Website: ulta-beauty
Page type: payment
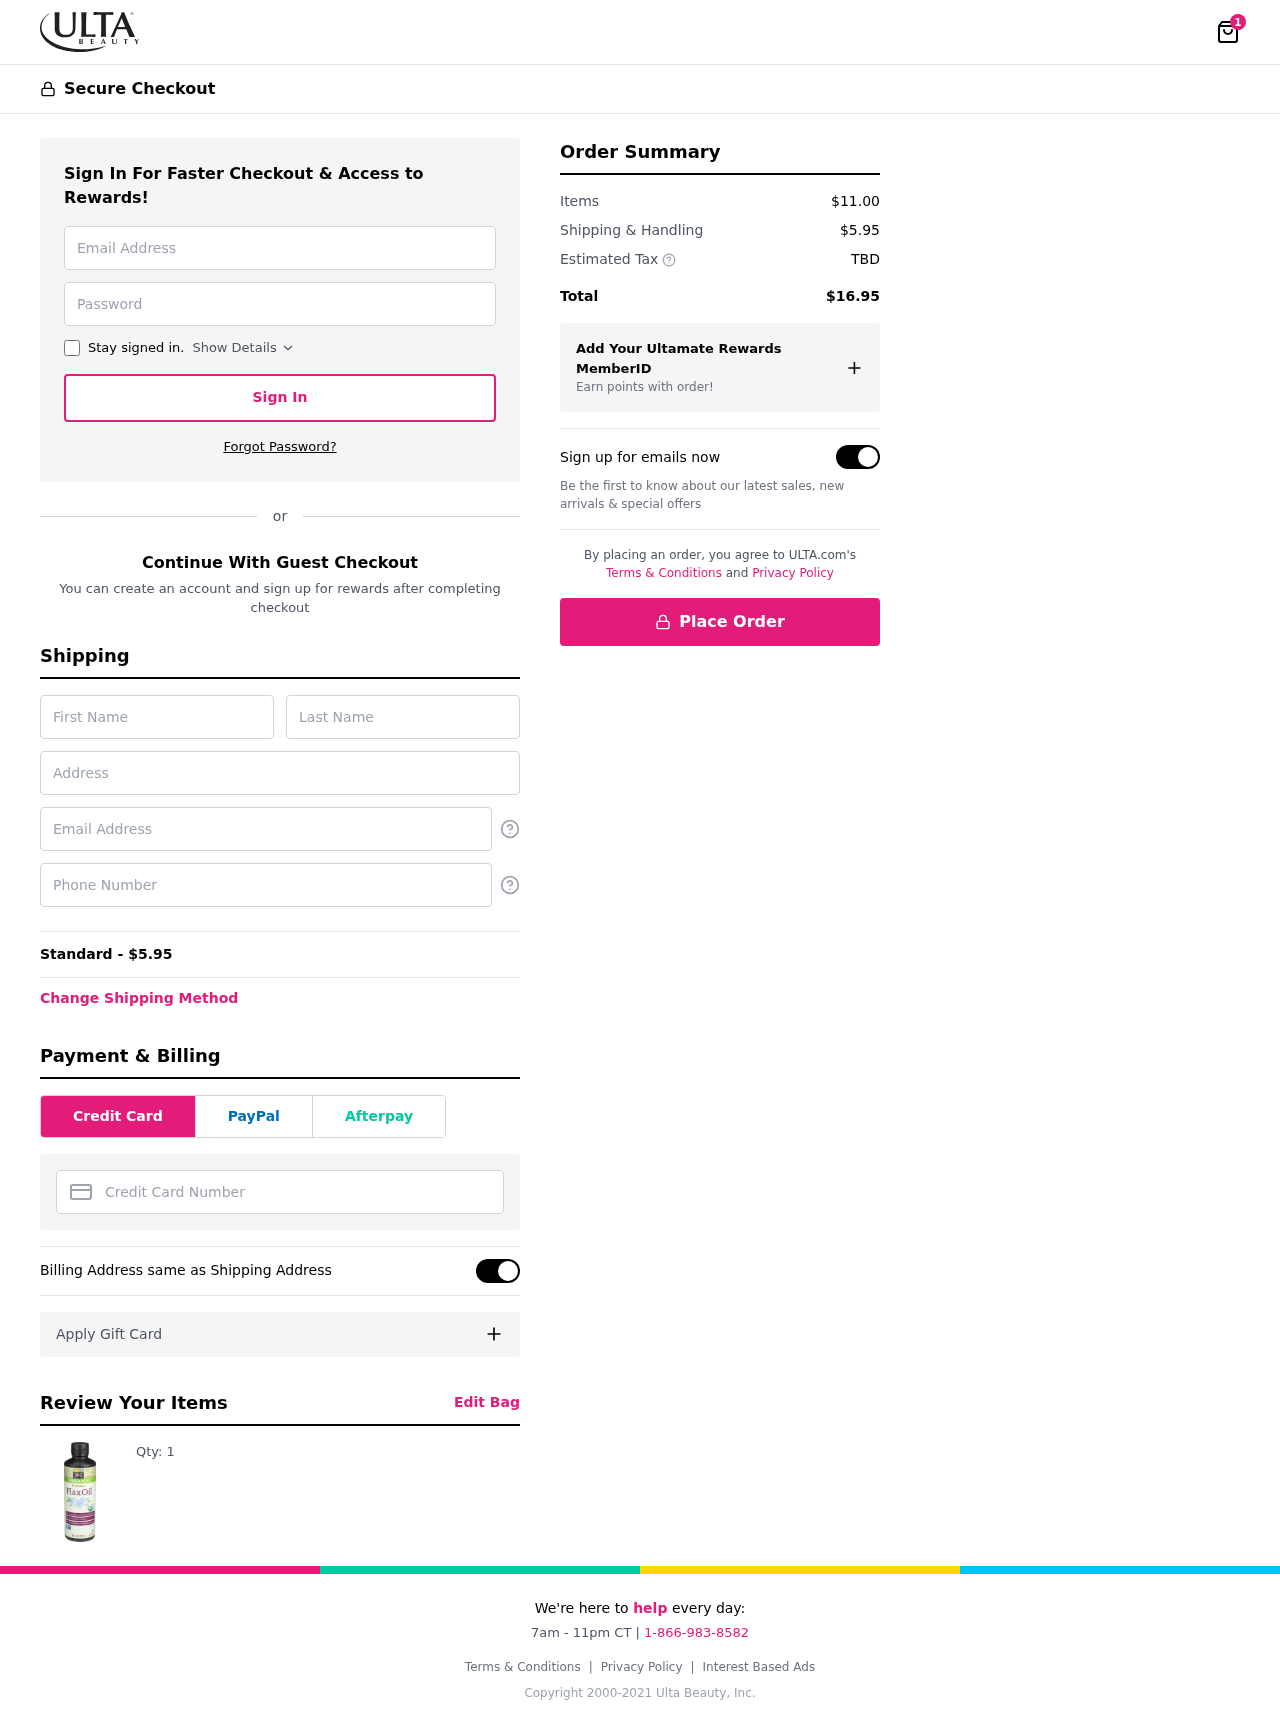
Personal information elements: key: PII_CARD_NUMBER
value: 4597 2350 0657 9240
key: PII_EMAIL
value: kwelch@gmail.com
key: PII_FIRSTNAME
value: Kristina
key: PII_LASTNAME
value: Welch
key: PII_PHONE
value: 6714076163
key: PII_STREET
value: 74862 Victoria Turnpike Suite 203
Product elements: key: PRODUCT1_QUANTITY
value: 1
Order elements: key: ORDER_NUM_ITEMS
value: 1
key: ORDER_SHIPPING_COST
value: $5.95
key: ORDER_SHIPPING_COST
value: Standard - $5.95
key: ORDER_SUBTOTAL
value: $11.00
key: ORDER_TAX
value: TBD
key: ORDER_TOTAL
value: $16.95